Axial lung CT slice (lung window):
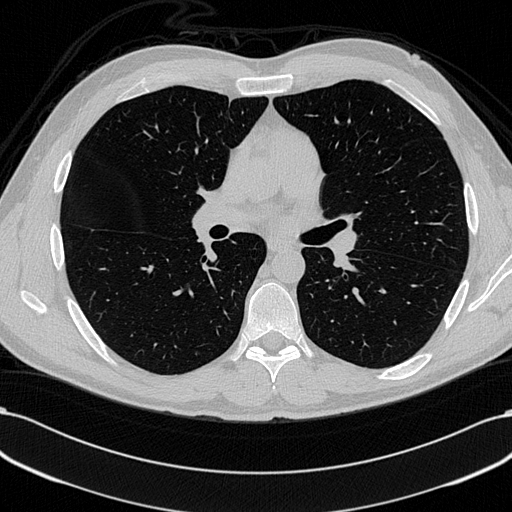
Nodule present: no